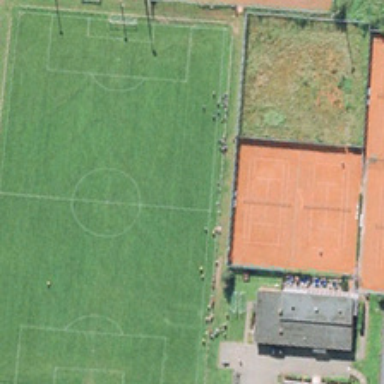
The playground consists of a red track and a green football field .